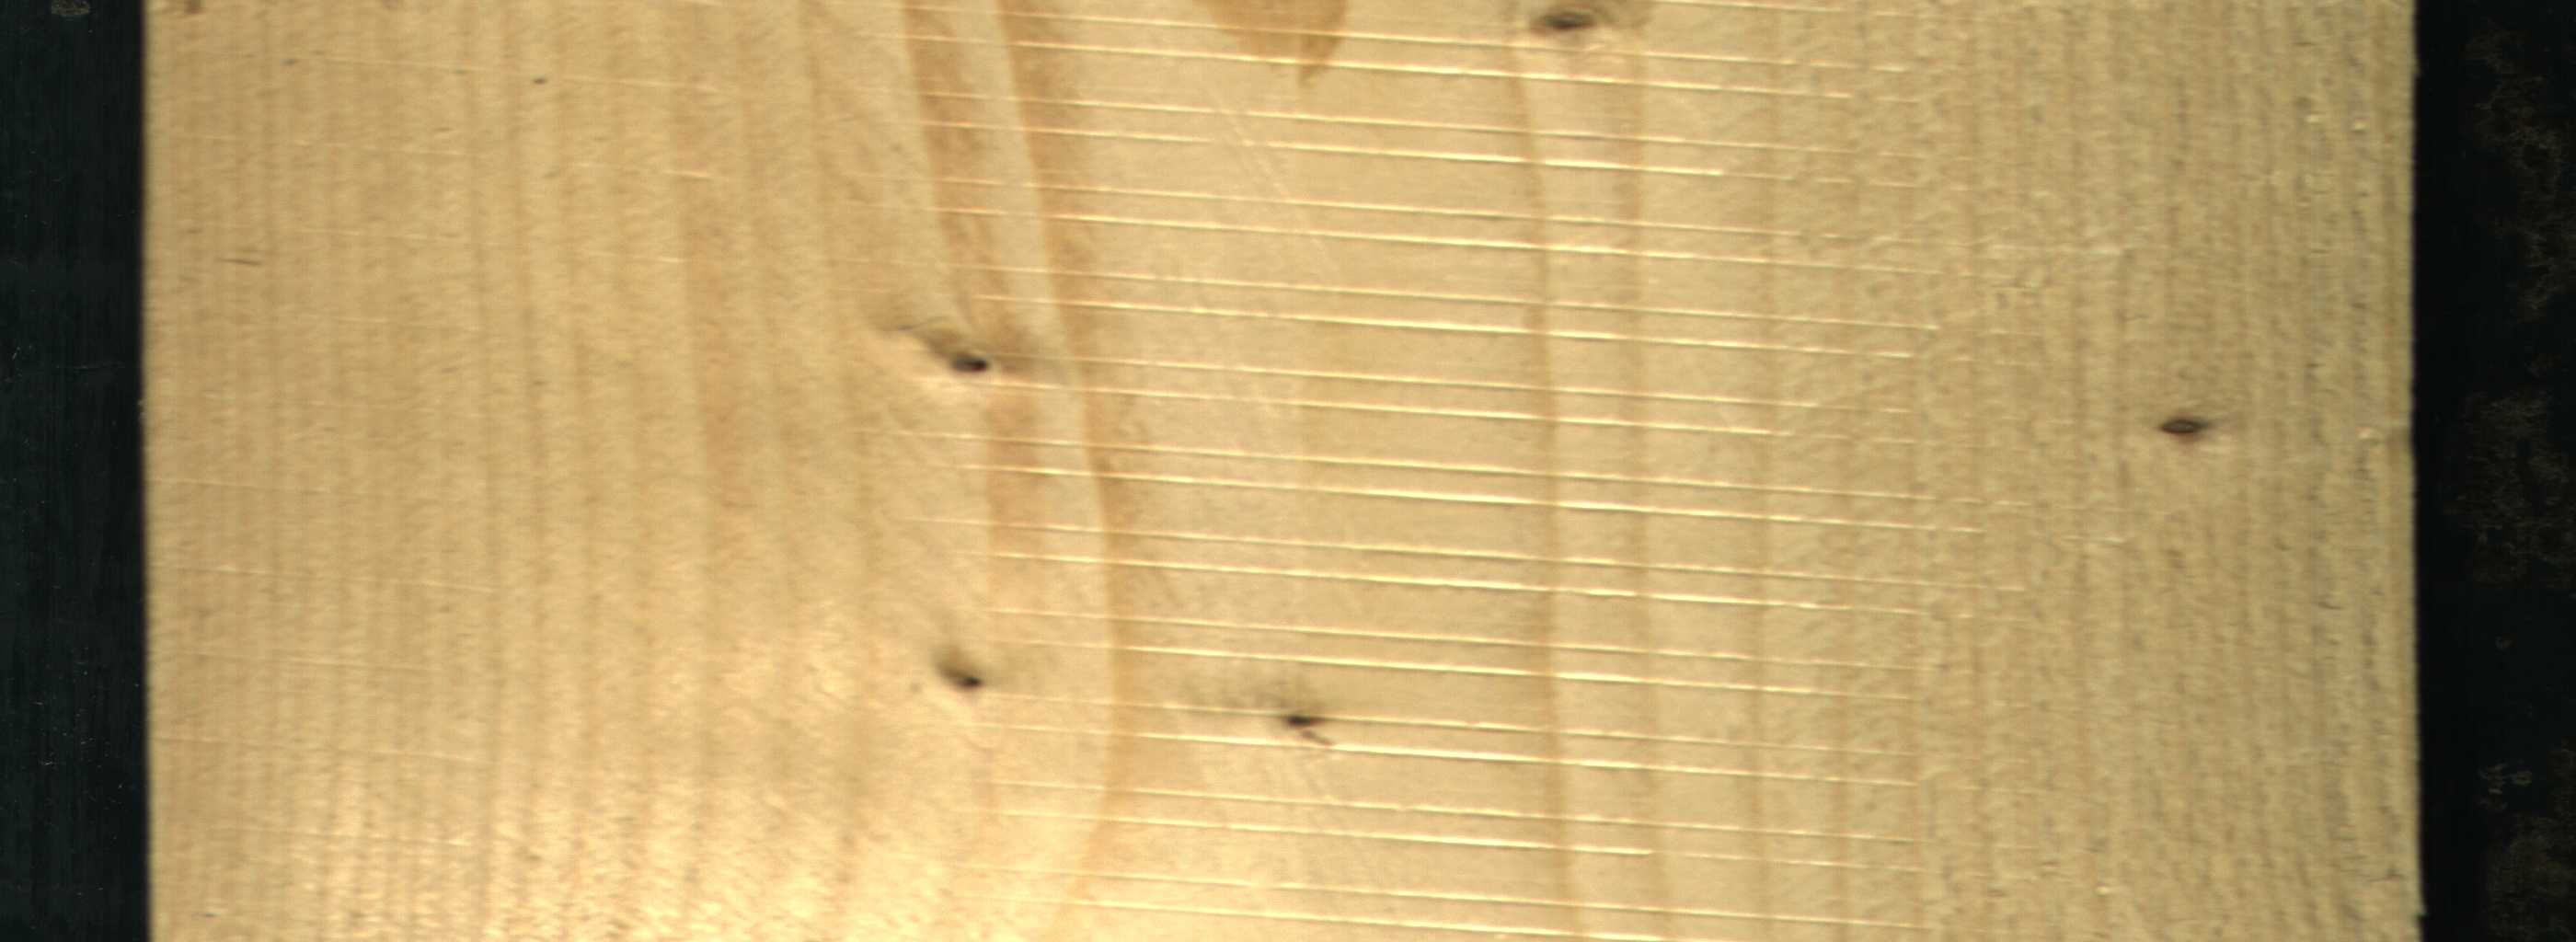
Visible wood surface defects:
Dead_Knot
Dead_Knot
Live_Knot
Live_Knot
Live_Knot